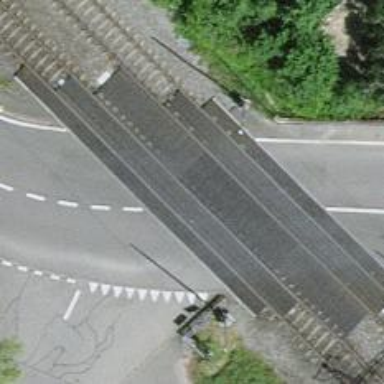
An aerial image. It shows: Railway level crossing.